Question: I am doing some analysis of a multi-threaded application using the Apple Instruments tools, which give a lot of information I'm trying to make sense out of. I am trying to find a good resource to describe the thread states which are color-coded in the tool. I've been looking into XNU Kernel documentation and books but without much luck.
There is a lot of yellow and purple which correspond to the "preempted" and "supervisor" modes (the full color chart is described in the upper right pop up in the attached image). Given I'm spending so much time in these states as opposed to the "running" state (in blue), I would be particularly interested in knowing what they refer to and whether it is possible/desirable to minimise the time spent in these states.

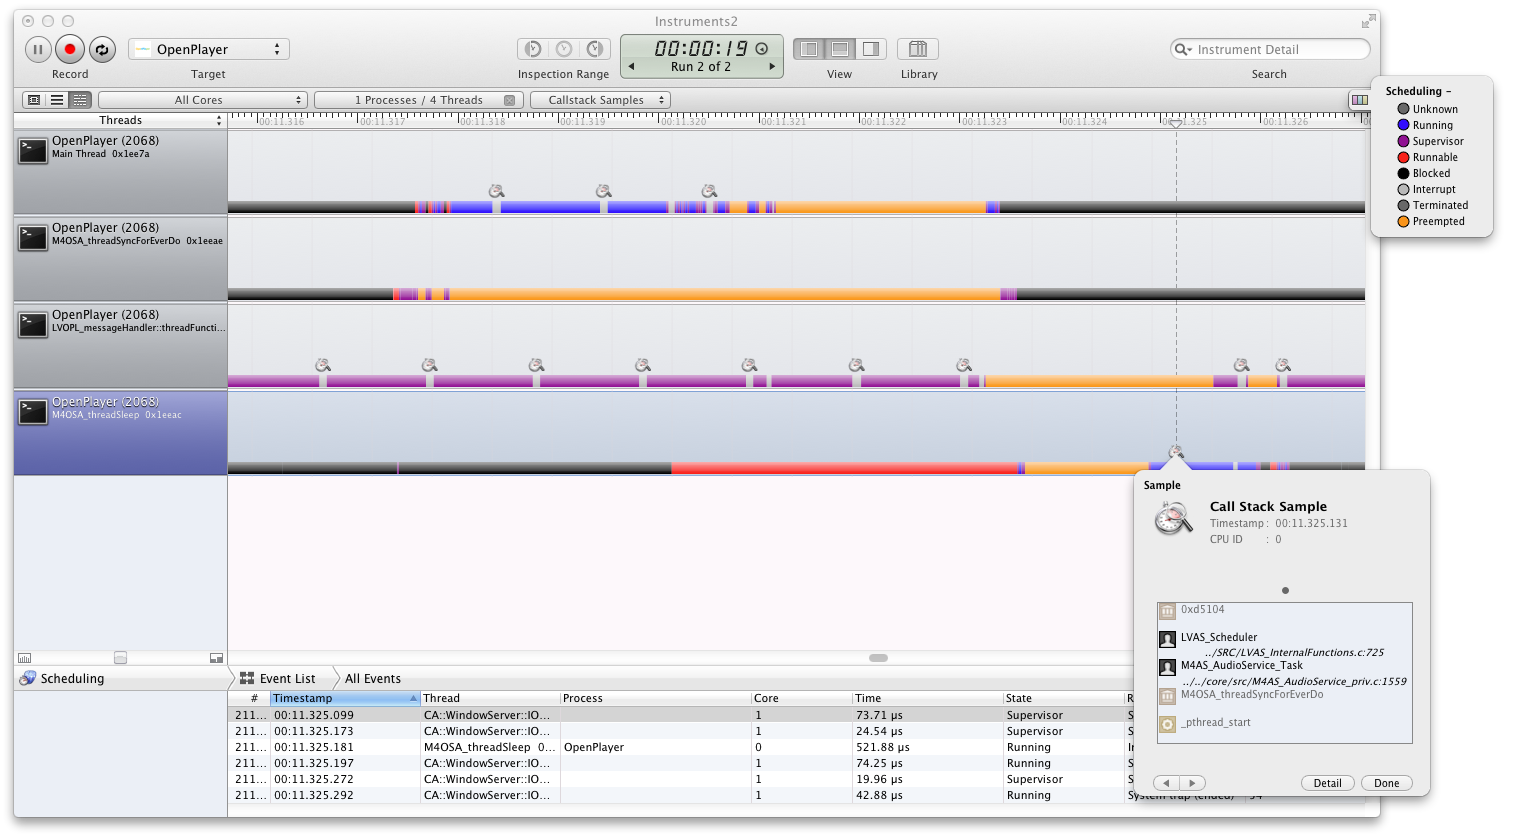
Answer: Preempted = Your thread was runnable, and was ready, willing and able to execute, but was kicked out (context switched) in favor of some other thread. This means that your thread wasn't sleeping on I/O or an event, and was actually doing something CPU-intensive. Due to either quantum expiration or some other thread of greater priority, however, it was forced out of the CPU.
Supervisor = Your thread was in kernel mode. USually, this means the kernel was servicing a system call made by your thread.
Neither of them is strictly bad, but:
Avoiding preemption: Not much you can do here, besides play with your priority - increase your priority using a negative nice value, or , directly, using the setpriority API. You can also use scheduling policies to boost your thread's preference, and cajole the Mach scheduler (the underlying decision maker of threads) to put your threads first, and give them more CPU time.
Avoiding supervisor mode: You might be heavy on the system calls. Again, this isn't necessarily a bad thing.
Hope this helps,
TG